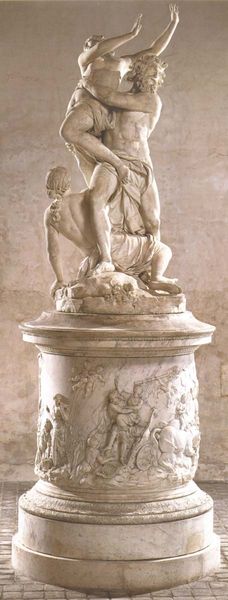
Titel: Raub der Proserpina
Künstler: Francois Girardon
Standort: Versailles, Schlossgarten (EU - F)
Schlagwörter: akt, gott, mann, nackt, frauen, bewegung, marmor, szene, weiss, beige, bart, sockel, stein, figur, engel, skulptur, statue, relief, zwei, bronze, granit, liegend, antike, raub, mythologie, zeus, griechisch, dramatik, entführung, amor, drehung, psyche, mamor, zylindrisch, apollon, europa, serpentina, wehren, entführt, raub der sabinerinnen, runder sockel, bidhauerei, zus